Question: I am in need of some guidance for the following design.
I have a tab control that contains various group boxes. Within the group box, there are specific controls that relates to that group box. For example:

Now whenever a change is made to any control in the group box, the value for the control needs to be tracked because at the end of the application run cycle, the control data will need to be saved to a file that contains that value. An example file is:
'HOT_STANDBY_FEATURE_ENABLE [val from control here]'
'HEART_BEAT_DIGITAL_OUTPUT [val from control here]'
....
A design that I have in mind has another that has just properties that the group box form sets whenever a ValueChanged event occurs on a control.
'''
class ConfigurationValues
{
public int HotStandbyValue { get; set; }
public int HeartBeatDigitalOutputValue { get; set; }
//...add all other controls here
}
'''
The downside that I see to this is that there are 40 controls on that tab page, so I'd have to manually type each property. When the file needs to be generated at the end of the application run cycle, I have a method that gets the value of the control need.
'''
private void GenerateFile()
{
string[] file =
"HOT_STANDBY_FEATURE_ENABLE " + ConfigurationTabSettings.HotStandbyValue;
}
'''
Another design consideration I need to make is that whenever a user clicks "Open Configuration File", the values from the file from disk need to be loaded into the properties so the form can take that data on startup and populate the controls within the group boxes with their respective values.
Any suggestions on this design would be greatly appreciated. I know this is not the most efficent way to do this and am not the most experienced programmer, so any Google keywords I can search for would be great also.
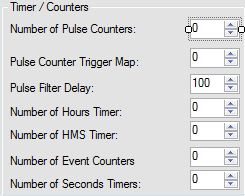
Answer: You'll need to bind the controls Text or Value properties to the properties in your ConfigurationValues class e.g.
'''
ConfigurationValues cv = Repository.ReadConfigValues();
numPulseFilterDelay.DataBindings.Add("Value", cv, "PulseFilterDelay");
// Add the rest of your control bindings here
'''
on the btnSave_Click() of your Form, end the current edit on the form and save the config values
'''
void btnSave_Click(object sender, EventArgs e)
{
BindingContext[cv].EndCurrentEdit(); // Commits all values to the underlying data source
Repository.SaveConfigValues(cv);
}
'''
In your repository class you'll need methods to Load() and Save() the data. You can put XmlSerialization code in here, or write your own format (depending on your requirements)
'''
public class Repository
{
public static ConfigurationValues LoadConfigValues()
{
var cv = new ConfigurationValues();
string[] lines = File.ReadAllLines("values.cfg");
foreach (string cfg in lines)
{
string[] nameValue = cfg.Split(new char[] { ' ' } ); // To get label/value
if (nameValue[0] == "HOT_STANDBY_FEATURE_ENABLE")
cv.HotStandbyFeatureEnable = nameValue[1];
else if (nameValue[0] == "SOME_OTHER_PROPERTY")
cv.SomeOtherProperty = nameValue[2];
// Continue for all properties
}
return cv;
}
public static void SaveConfigValues(ConfigurationValues cv)
{
var builder = new StringBuilder();
builder.AppendFormat("HOST_STANDBY_FEATURE_ENABLE {0}
", cv.HostStandbyFeatureEnable);
// Add the rest of your properties
File.WriteAllText("values.cfg", builder.ToString());
}
}
'''